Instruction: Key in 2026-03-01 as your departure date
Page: home
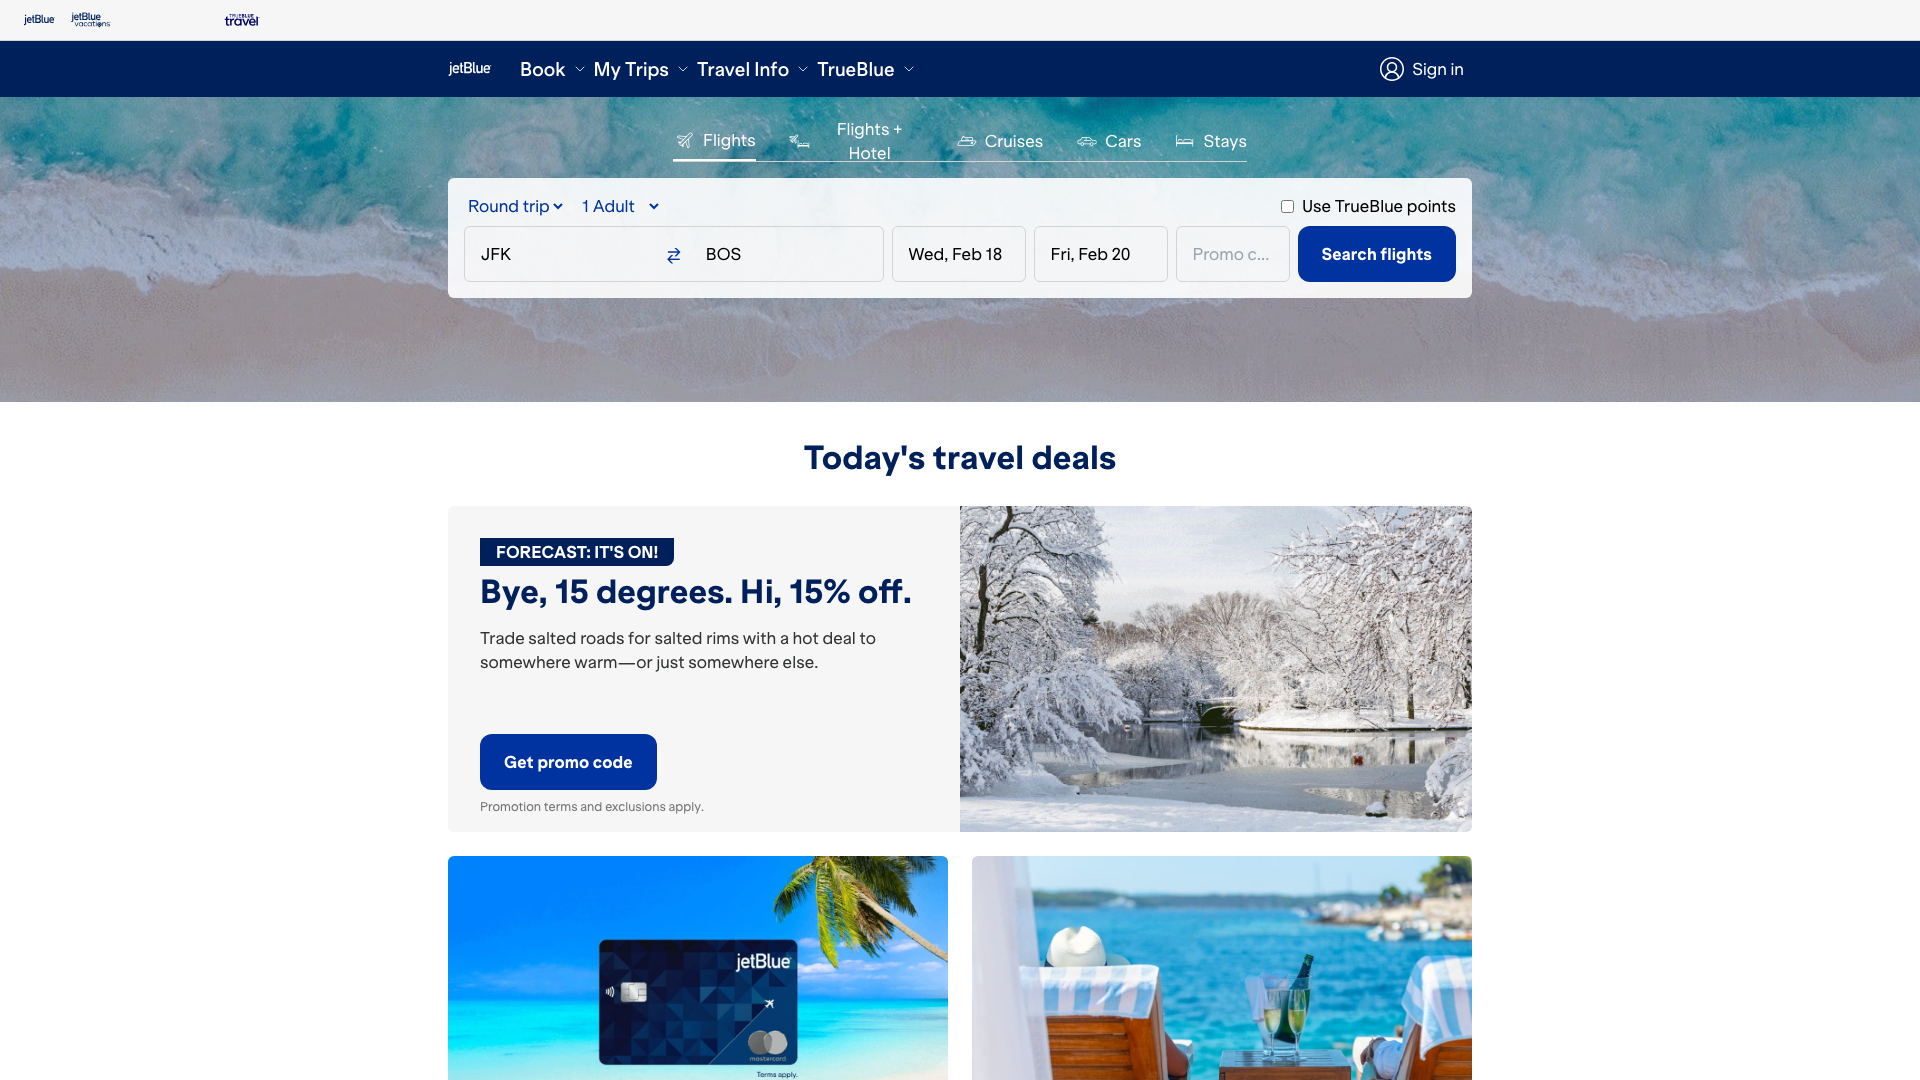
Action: type